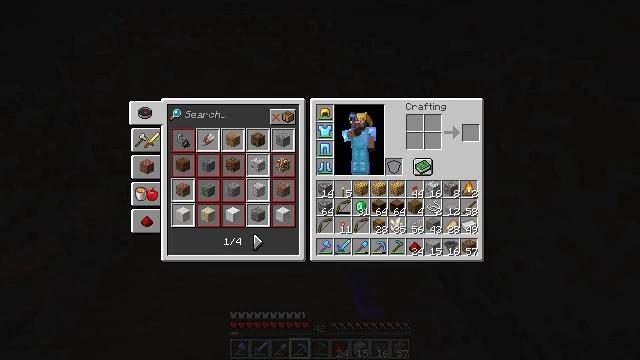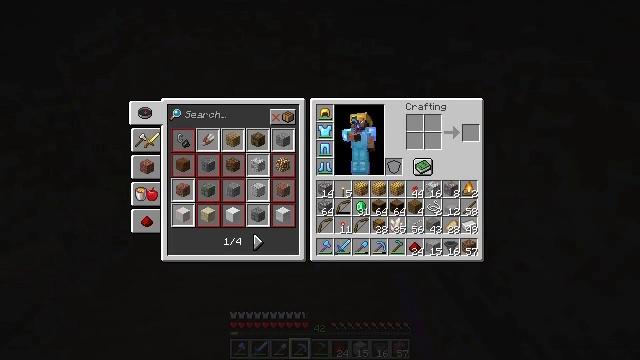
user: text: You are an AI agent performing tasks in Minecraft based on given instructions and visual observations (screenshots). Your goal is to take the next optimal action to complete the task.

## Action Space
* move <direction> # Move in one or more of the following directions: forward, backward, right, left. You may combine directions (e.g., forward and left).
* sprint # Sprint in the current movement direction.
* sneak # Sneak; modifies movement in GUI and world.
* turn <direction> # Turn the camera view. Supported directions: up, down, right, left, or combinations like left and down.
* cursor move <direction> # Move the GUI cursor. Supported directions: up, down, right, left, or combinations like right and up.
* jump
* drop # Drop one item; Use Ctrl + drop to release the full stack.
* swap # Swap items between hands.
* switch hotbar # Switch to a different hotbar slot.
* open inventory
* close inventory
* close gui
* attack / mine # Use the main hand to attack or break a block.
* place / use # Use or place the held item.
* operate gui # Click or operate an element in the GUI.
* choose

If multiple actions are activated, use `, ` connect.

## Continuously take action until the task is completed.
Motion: motion action
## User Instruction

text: Remove golden leggings from the inventory.
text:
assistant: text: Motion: no_op
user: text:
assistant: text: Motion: no_op